Question: I need to implement the equivalent of the Tweet button for the Chinese translation of a website, that is, the "share on Weibo" button, which I already got (using the generator <URL>, but a Tencent/QQ Weibo share button.
What I've done so far:
- - <URL>
Are there alternative ways to do it?
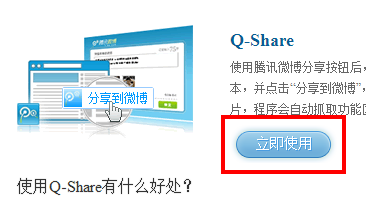
Answer: I'm not 100% sure this is the only way, but we made it work as follows.
First, it is to have a Chinese account, so ask someone in China (for example your client, or a colleague, which is what I did) to subscribe and fill in the required info. He/she will have to create and retrieve an app key (see below).
Then, add the following 'script' tag anywhere in the page within the '<body>' tag (I've put it at the bottom for performance's sake):
'''
< script src="http://mat1.gtimg.com/app/openjs/openjs.js#autoboot=no&debug=no"></script>
'''
there's a whitespace between '<' and 'script' because SO refuses to post the answer if it contains script tags: don't forget to if you copy-paste the above code.
Lastly, add the following code where you want the QQ Weibo share button to appear:
'''
<div id="qqwb_share__" data-appkey="YOUR_APP_KEY" data-icon="0" data-counter="1" data-counter_pos="right"
data-content="title" data-richcontent="line1|line2|line3"
data-pic="pic"></div>
'''
You'll have to replace:
- 'title'- 'lineN'- 'pic'
these will show up on the shared item.
- 'YOUR_APP_KEY'